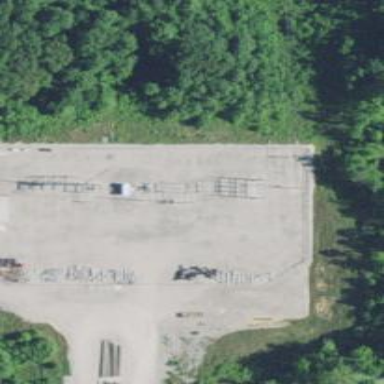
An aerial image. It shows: Power substation.